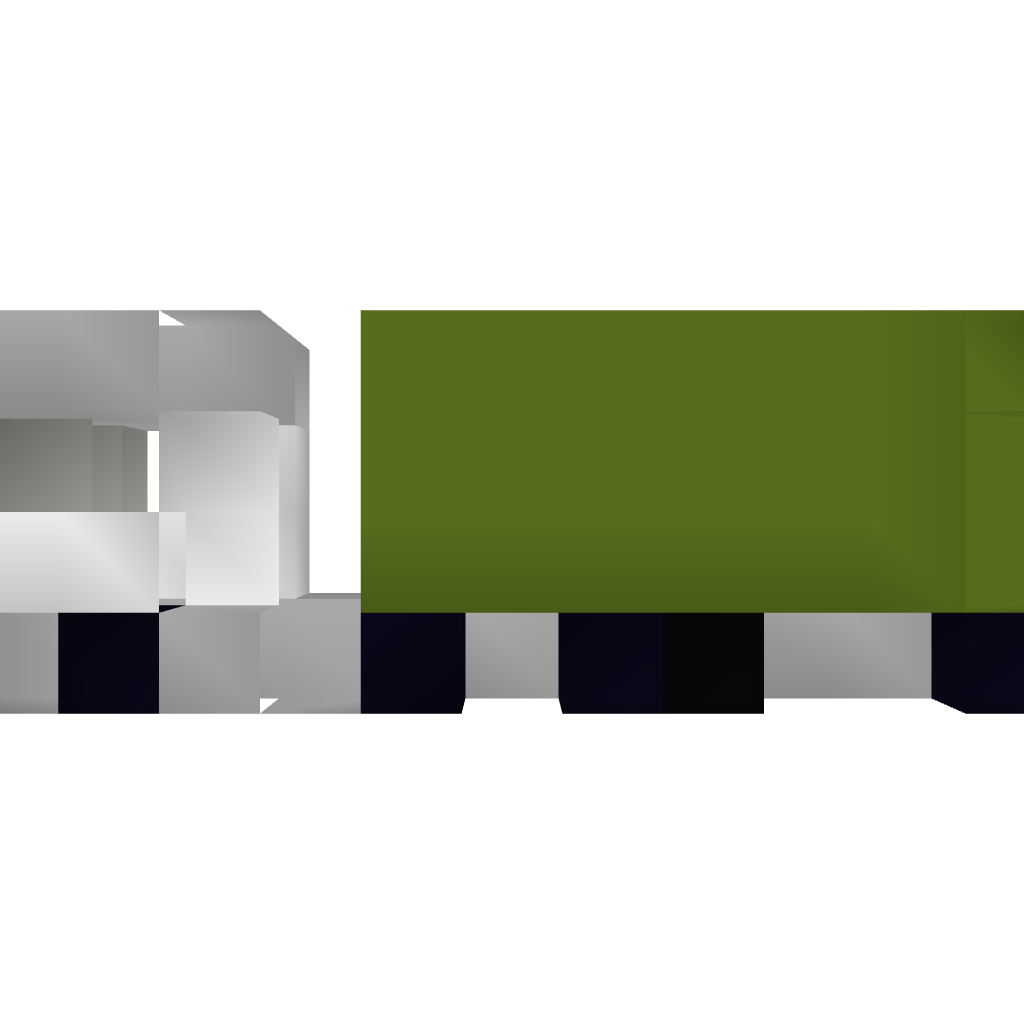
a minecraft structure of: Cargo Truck